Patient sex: M
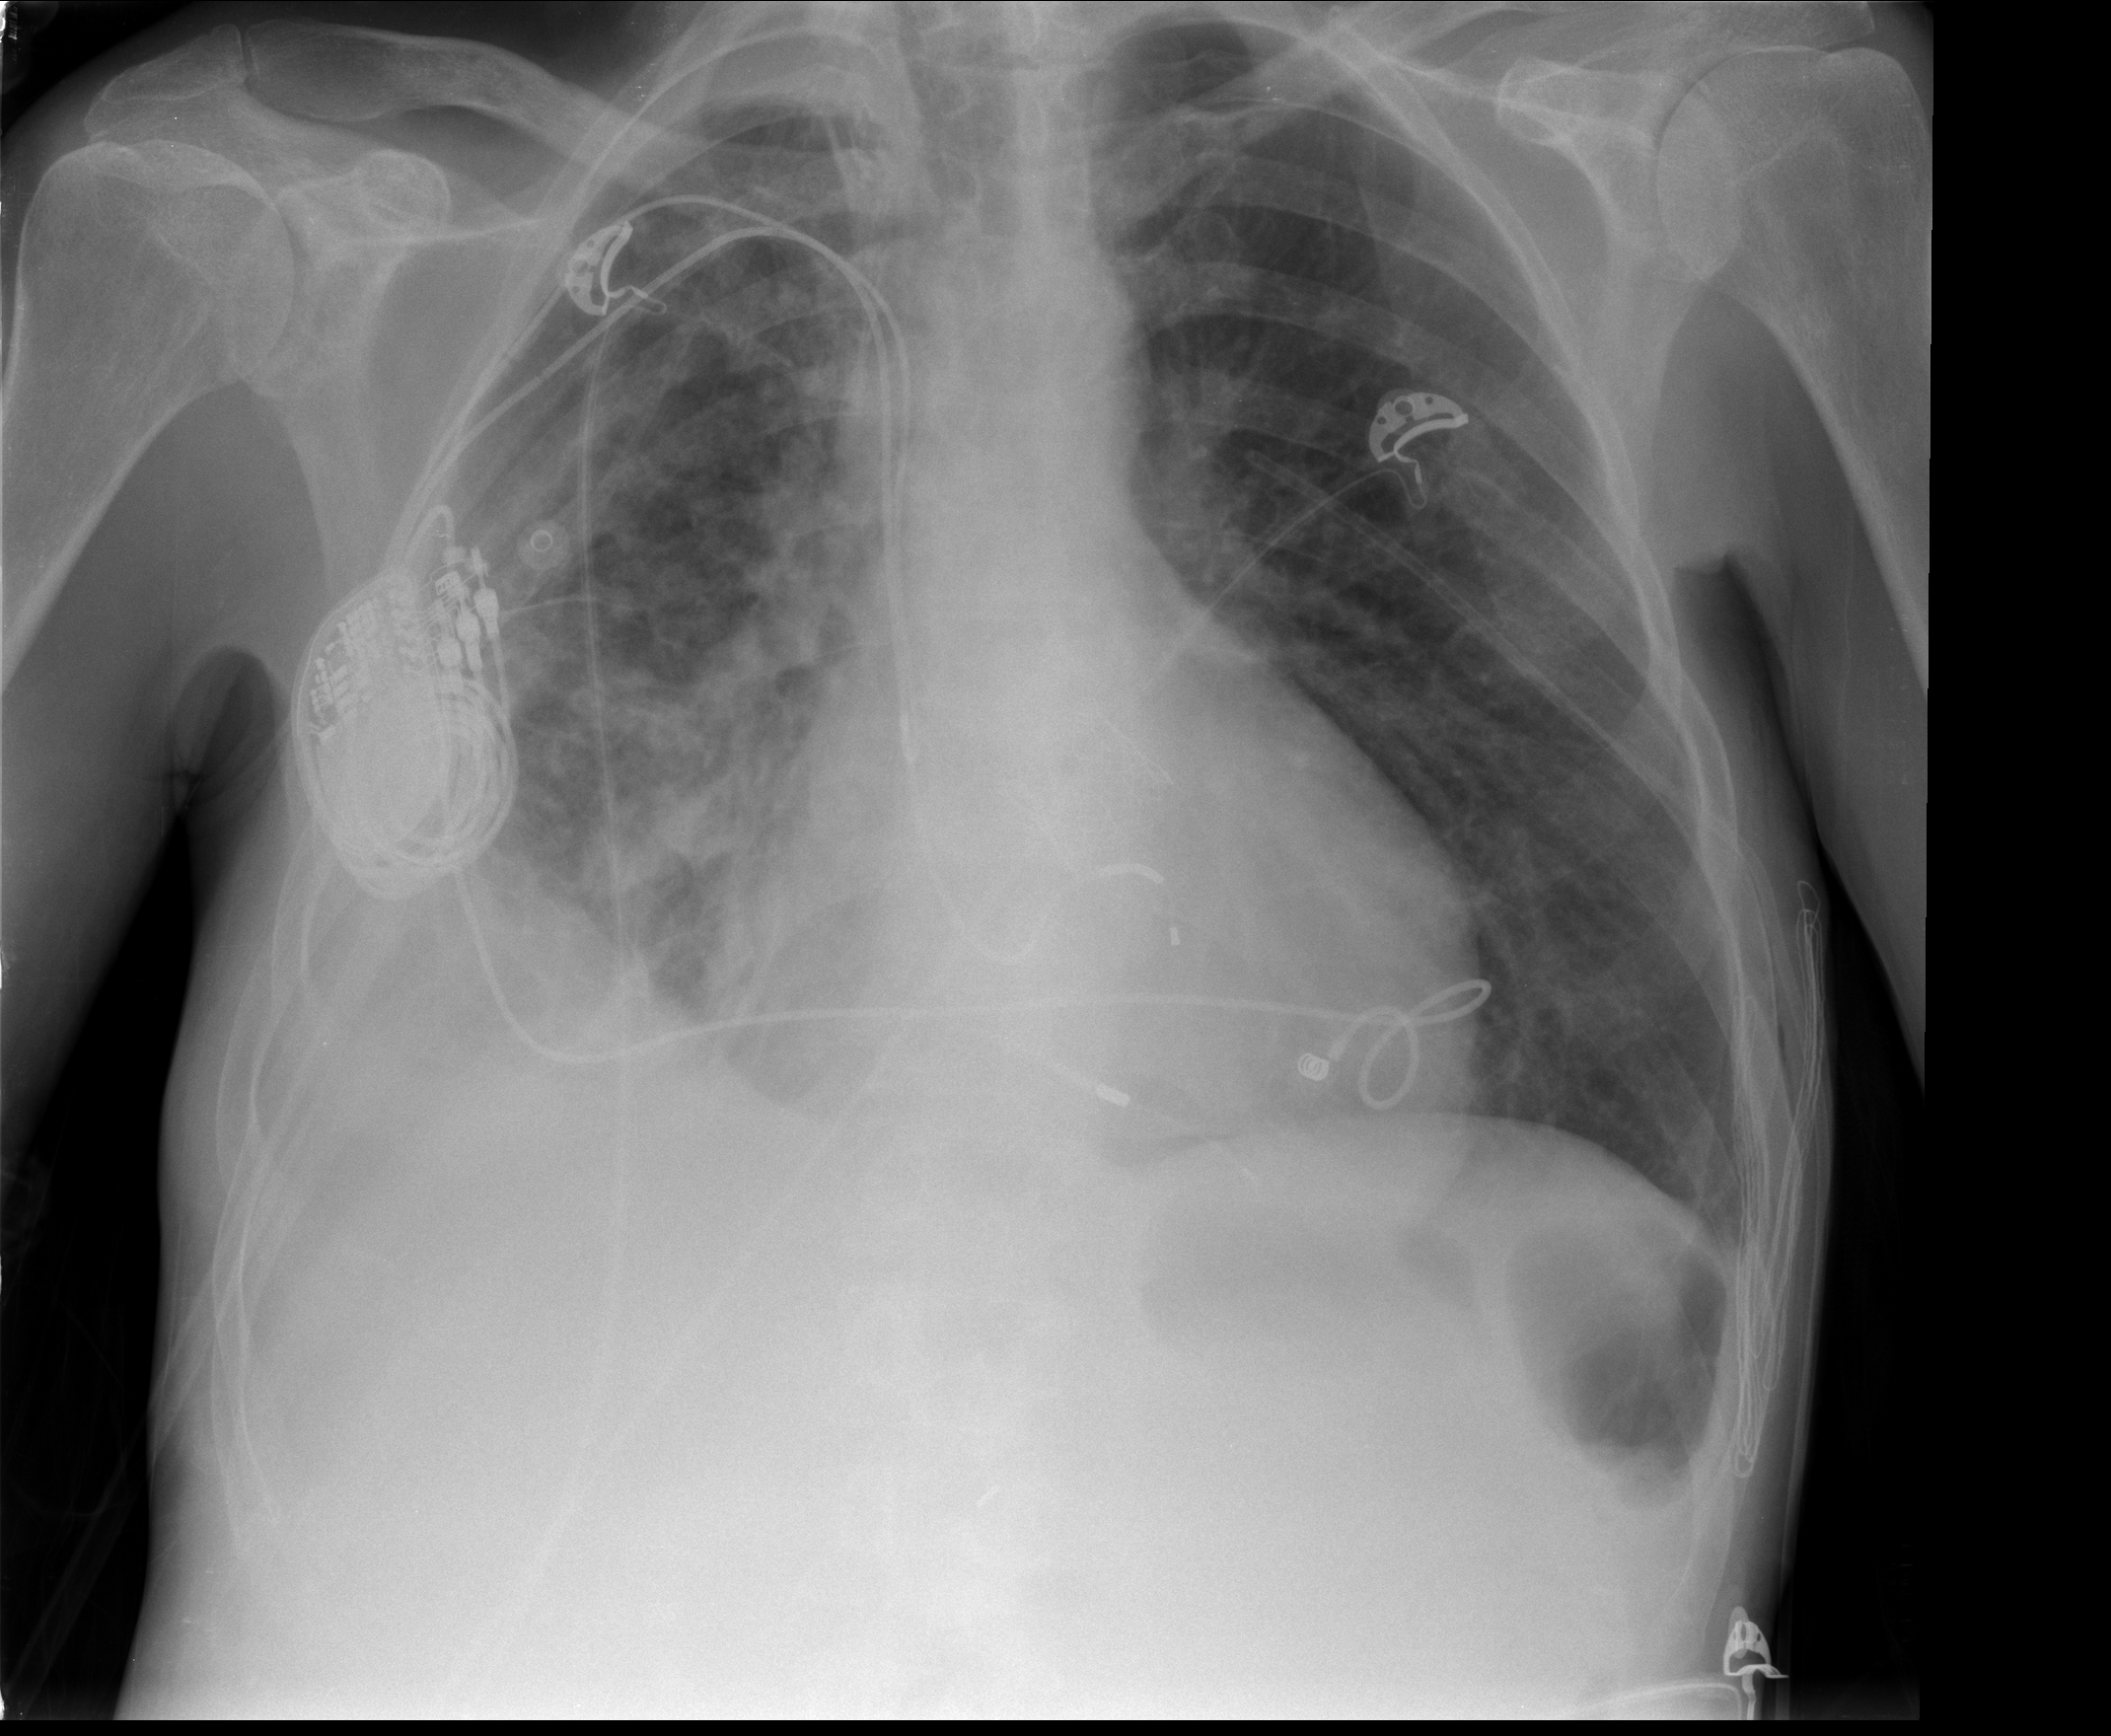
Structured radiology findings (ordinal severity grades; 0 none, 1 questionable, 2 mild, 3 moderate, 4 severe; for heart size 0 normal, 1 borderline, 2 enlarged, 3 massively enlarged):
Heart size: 0
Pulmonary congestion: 0
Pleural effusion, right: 3
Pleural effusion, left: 0
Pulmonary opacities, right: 2
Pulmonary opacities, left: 0
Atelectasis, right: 2
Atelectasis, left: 0